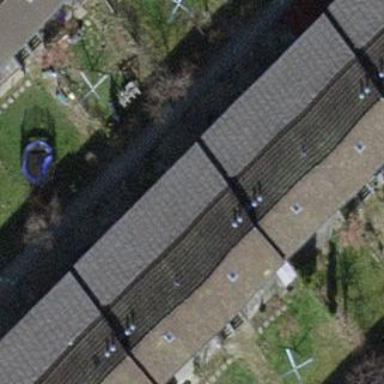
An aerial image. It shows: Building with tiled roof.